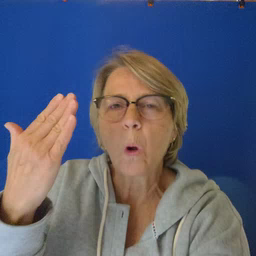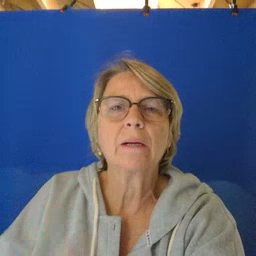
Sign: morning